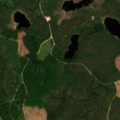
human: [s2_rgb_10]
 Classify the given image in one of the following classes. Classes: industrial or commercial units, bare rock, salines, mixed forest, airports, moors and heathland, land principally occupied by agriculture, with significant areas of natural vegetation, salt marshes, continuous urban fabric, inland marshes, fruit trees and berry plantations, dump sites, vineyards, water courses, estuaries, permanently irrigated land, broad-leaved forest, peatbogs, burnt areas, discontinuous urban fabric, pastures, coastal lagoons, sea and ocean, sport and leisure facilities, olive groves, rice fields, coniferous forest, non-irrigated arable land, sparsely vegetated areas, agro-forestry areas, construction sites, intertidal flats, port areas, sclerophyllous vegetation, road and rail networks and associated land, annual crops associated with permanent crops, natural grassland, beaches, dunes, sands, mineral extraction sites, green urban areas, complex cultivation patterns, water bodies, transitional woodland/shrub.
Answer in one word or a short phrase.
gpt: coniferous forest, transitional woodland/shrub